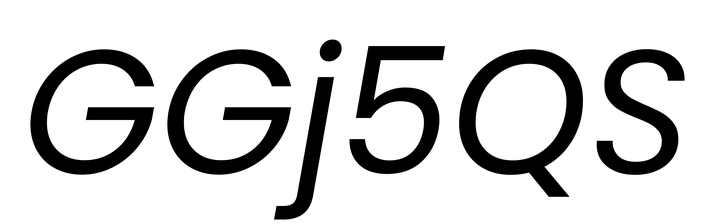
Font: Poppins-Italic